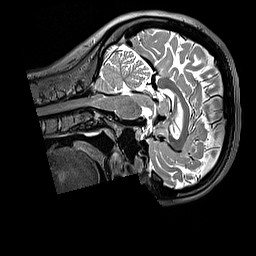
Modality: T2w
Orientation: sagittal
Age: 24
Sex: female
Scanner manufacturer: siemens
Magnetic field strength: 3 T
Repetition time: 3.2 s
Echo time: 0.408 s